Question: I have a file manager that i want to try and encourage users to download. I've seen sites do something similar but don't know what its called to try and search for a similar post.

This is like what i want. If the "Use Manager" is ticked it will give them a different URL to when it is un-ticked.
Hope this makes sense.
Thanks
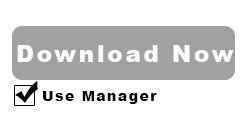
Answer: What you would want to do is handle a click event on your checkbox and according to it's value (checked or unchecked), modify the 'href' property of the "Download Now" link.
'''
$( "#your_checkbox" ).on( "click", function(){
var link = "http://some_link.com"; // default link for unchecked
if ( $(this).is( ":checked" ) ){
link = "http://some_other_link.com"; // modified link for checked
}
$( "#your_download_btn" ).attr( "href", link ); // setting the href
});
'''
Here is a <URL>.